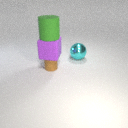
small brown rubber cylinder below large purple rubber cube